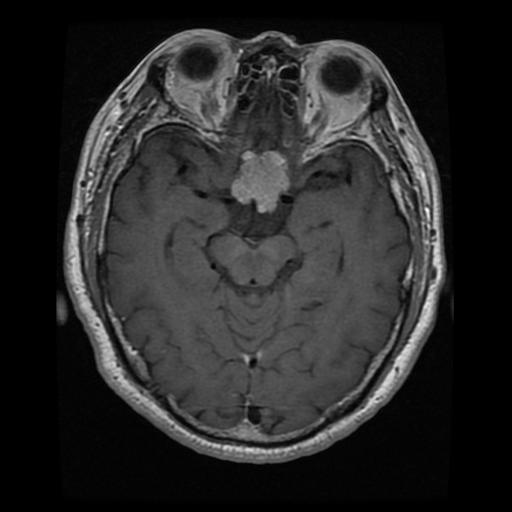
Label: pituitary